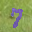
Label: 7